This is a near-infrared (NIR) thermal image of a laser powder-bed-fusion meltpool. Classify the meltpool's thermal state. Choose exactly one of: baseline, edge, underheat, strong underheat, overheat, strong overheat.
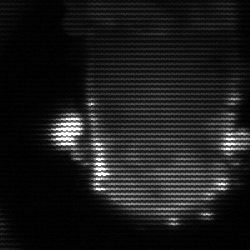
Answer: baseline